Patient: sex M, age 79
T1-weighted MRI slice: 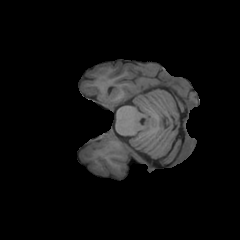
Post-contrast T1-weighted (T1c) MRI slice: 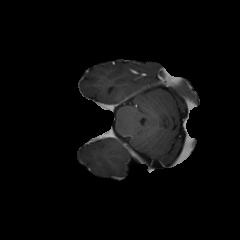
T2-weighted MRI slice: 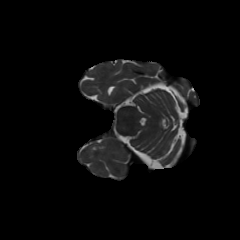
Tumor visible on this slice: no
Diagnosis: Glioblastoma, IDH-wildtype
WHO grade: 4